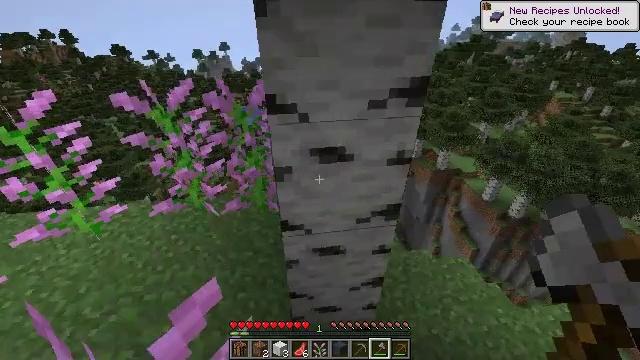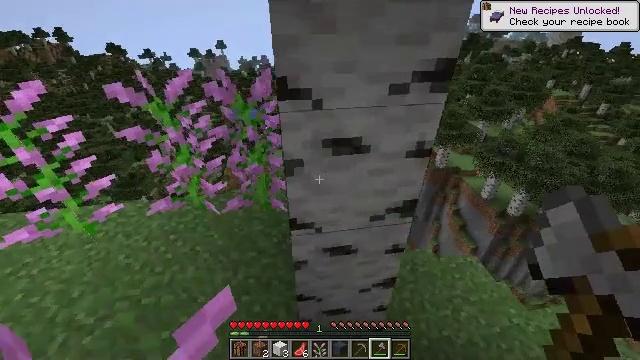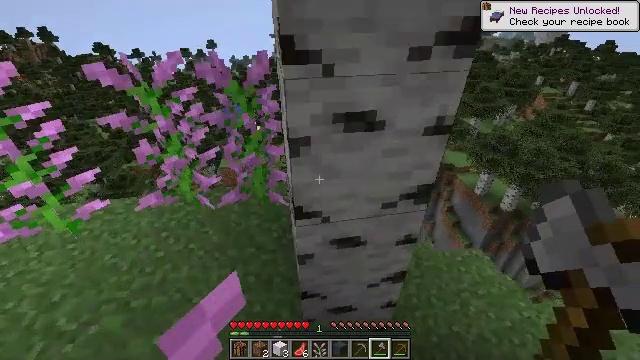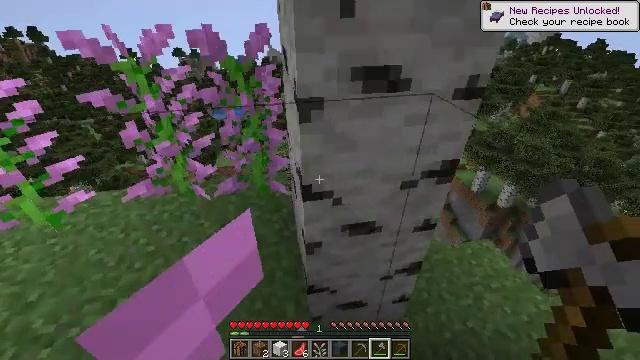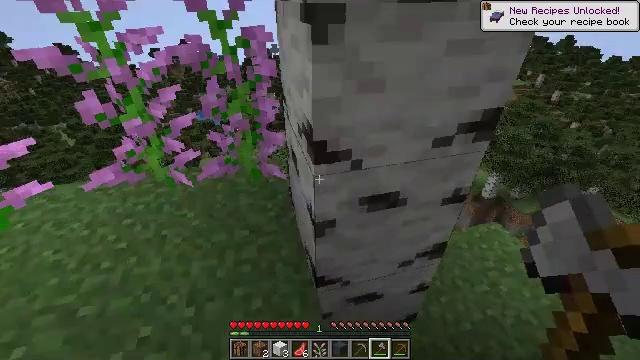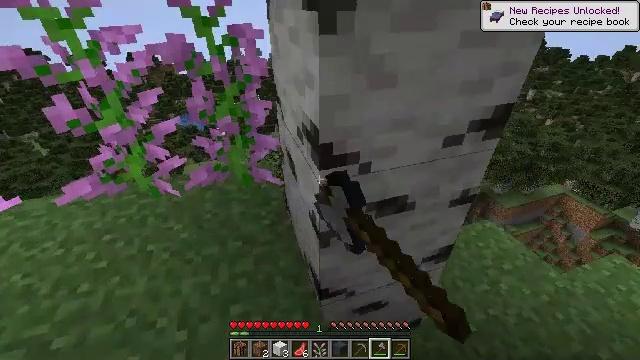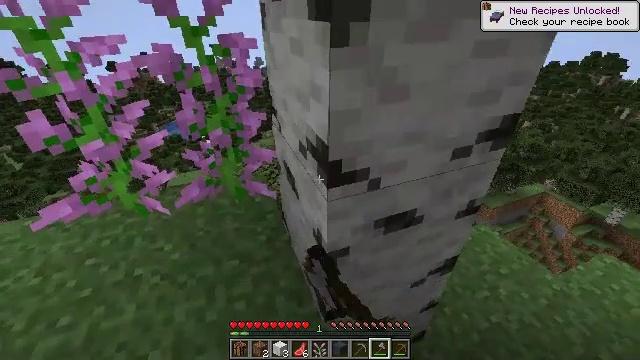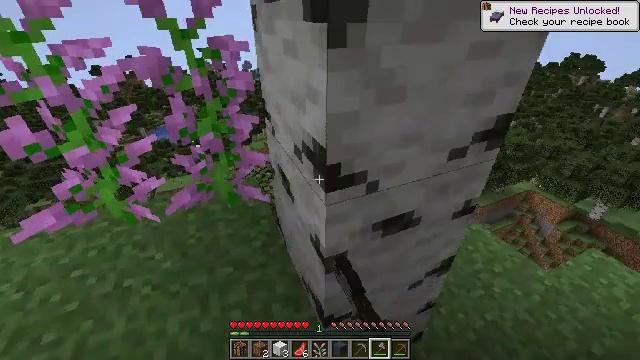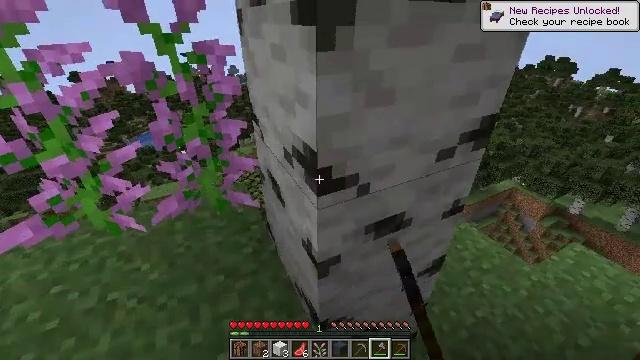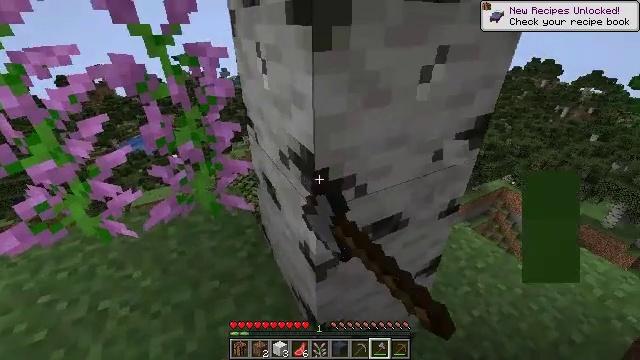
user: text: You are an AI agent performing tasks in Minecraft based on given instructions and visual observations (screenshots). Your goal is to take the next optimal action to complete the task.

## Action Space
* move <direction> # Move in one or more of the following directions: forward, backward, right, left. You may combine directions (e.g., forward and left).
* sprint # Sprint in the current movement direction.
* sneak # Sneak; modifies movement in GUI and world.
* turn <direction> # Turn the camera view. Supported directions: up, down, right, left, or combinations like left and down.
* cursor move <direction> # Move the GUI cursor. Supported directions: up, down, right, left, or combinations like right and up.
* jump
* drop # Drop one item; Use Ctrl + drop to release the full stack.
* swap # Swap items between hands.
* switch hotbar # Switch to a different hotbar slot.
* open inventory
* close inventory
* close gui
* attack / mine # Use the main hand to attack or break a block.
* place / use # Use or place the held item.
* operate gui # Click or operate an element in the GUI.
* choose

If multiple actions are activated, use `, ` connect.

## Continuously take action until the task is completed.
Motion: motion action
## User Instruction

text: Pick up the lilac.
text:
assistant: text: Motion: move forward and move left
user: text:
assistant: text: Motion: move forward and move left, turn right
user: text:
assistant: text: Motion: move forward, turn right
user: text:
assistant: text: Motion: move forward, turn right, attack / mine
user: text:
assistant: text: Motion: turn right, attack / mine
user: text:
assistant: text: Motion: turn right and up, attack / mine
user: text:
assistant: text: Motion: turn right, attack / mine
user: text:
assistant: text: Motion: turn right, attack / mine
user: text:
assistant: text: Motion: turn right, attack / mine
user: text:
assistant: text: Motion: attack / mine